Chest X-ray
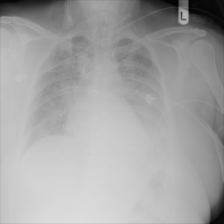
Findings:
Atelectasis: negative
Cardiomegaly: negative
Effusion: negative
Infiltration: negative
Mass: negative
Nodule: negative
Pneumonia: negative
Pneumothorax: negative
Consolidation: negative
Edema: negative
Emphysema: negative
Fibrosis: negative
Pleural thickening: negative
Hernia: negative